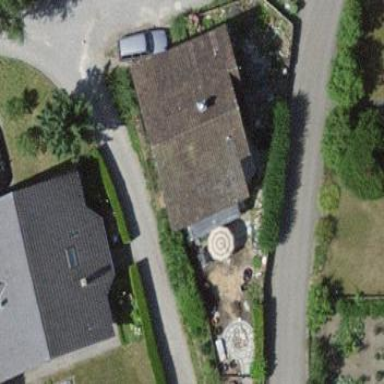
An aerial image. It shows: Detached building.